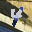
Label: 4